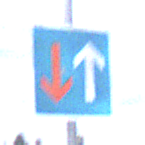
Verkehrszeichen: VorrangVorGegenverkehr
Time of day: Midday
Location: Outdoor (Nature)
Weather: PartlyCloudy
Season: NotSpecified
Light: Natural